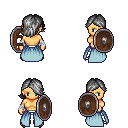
a pixel art fantasy rpg character, female body template, human, tanned skin, overskirt, white pants, gray swoop hairstyle, white cloth bandages, gold boots, shield, four views (front, back, left, right), 2x2 character sprite sheet, small pixel art, hard edges, no anti-aliasing